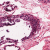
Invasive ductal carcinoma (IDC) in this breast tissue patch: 0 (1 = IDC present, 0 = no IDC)